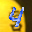
Label: 4